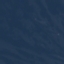
Label: SeaLake